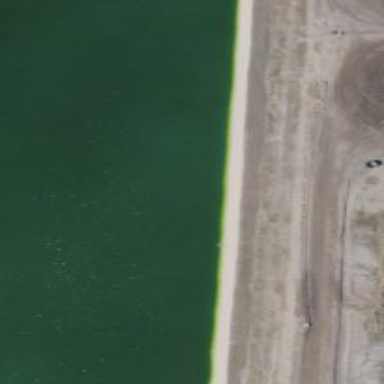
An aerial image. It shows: Tailings reservoir.